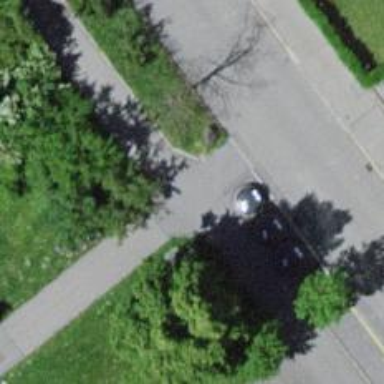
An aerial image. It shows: Footway.